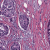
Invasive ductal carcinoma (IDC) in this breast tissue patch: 1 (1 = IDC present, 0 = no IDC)